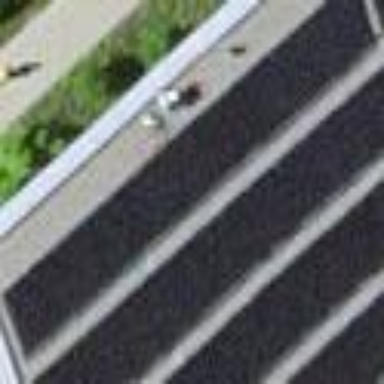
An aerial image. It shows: Solar power generator.